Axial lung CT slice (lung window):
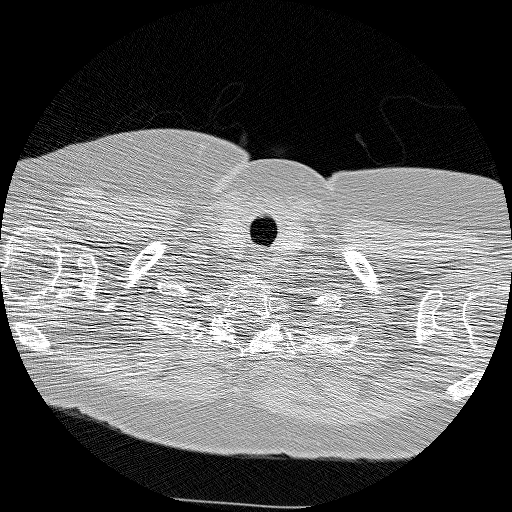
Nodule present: no